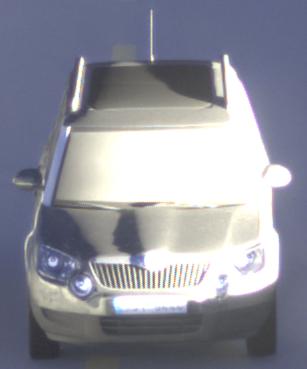
Make: Skoda
Model: Yeti 1.2 TSI
Detailed model: Yeti
Model produced from: 2009/11
Model produced until: 2011/10
Doors: 5
Color: gray
Road condition: dry road
Daytime: sunrise or sunset
Contrast: high contrast